Question: I am making an app in Samsung galaxy s and in my app i have to use check box and while using check box , the tick means the check appears out of box .Can anyone help me how to resolve this.
Thanks.
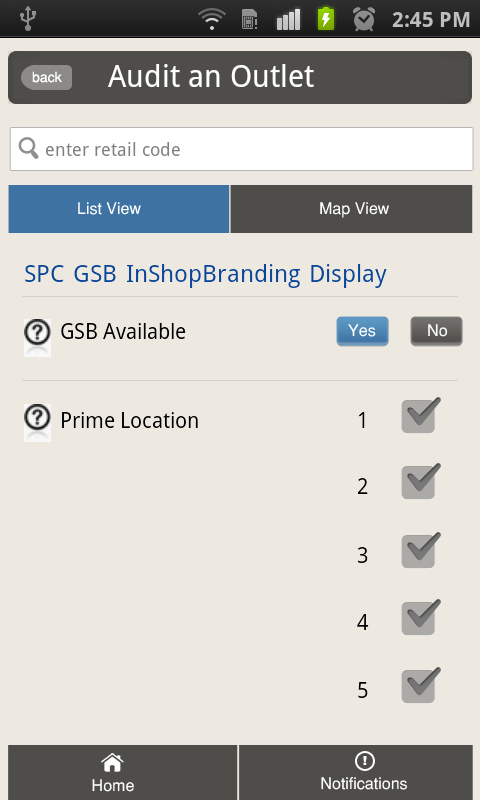
Answer: It is native behaviour of galaxy s , checked come out of box .If u try it on other device it will work fine.So donot worry , its not your fault , its native behaviour of phone